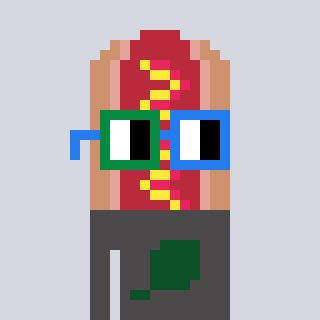
a pixel art character with square green and blue glasses, a hotdog-shaped head and a grayscale-colored body on a cool background